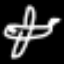
Label: airplane